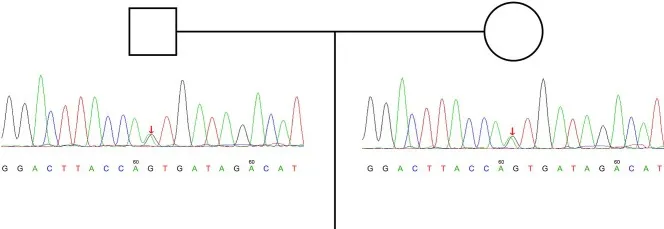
ATP8B1 c.1817T >C variant identified in the parents of our patient. We can deduce that his variant is potentially derived from his parents.
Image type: chart (chart)